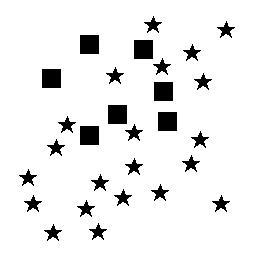
Squares: 7
Triangles: 0
Stars: 21
Total shapes: 28